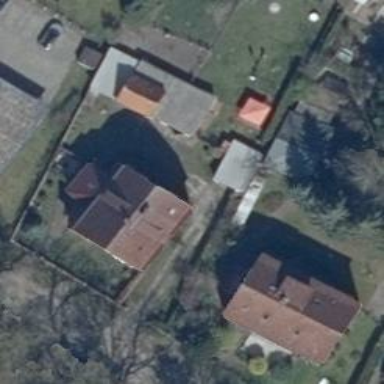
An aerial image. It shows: Simple house.